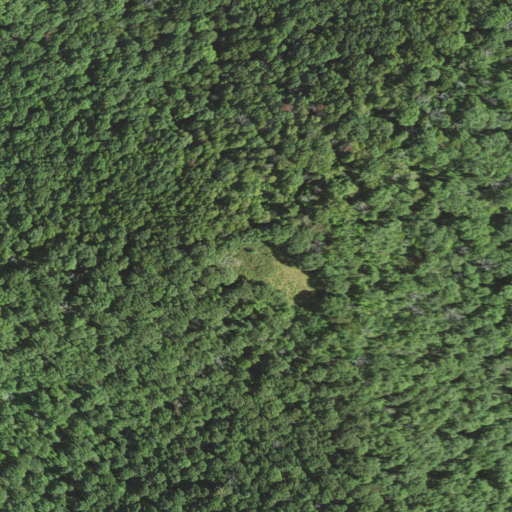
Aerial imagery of plain(s) in Virginia named Freezland Flat containing deciduous forest and mixed forest